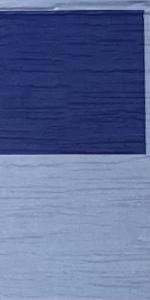
Label: Empty